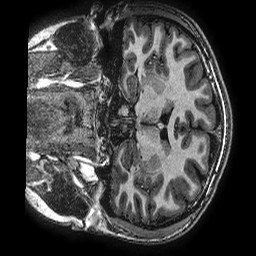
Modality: T1w
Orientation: coronal
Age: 15
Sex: female
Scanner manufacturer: ge
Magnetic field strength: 3 T
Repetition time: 0.00766 s
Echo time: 0.003476 s